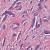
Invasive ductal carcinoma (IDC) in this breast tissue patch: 1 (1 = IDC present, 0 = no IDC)